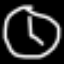
Label: clock